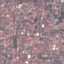
Land use / land cover: Residential